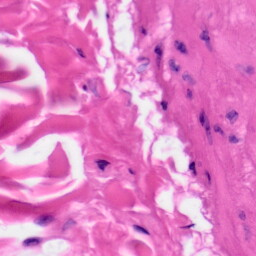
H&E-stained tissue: Skin